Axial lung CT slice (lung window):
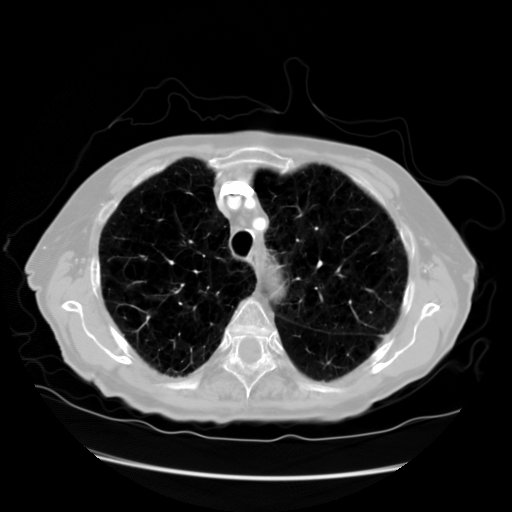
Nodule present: no